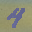
Label: 4